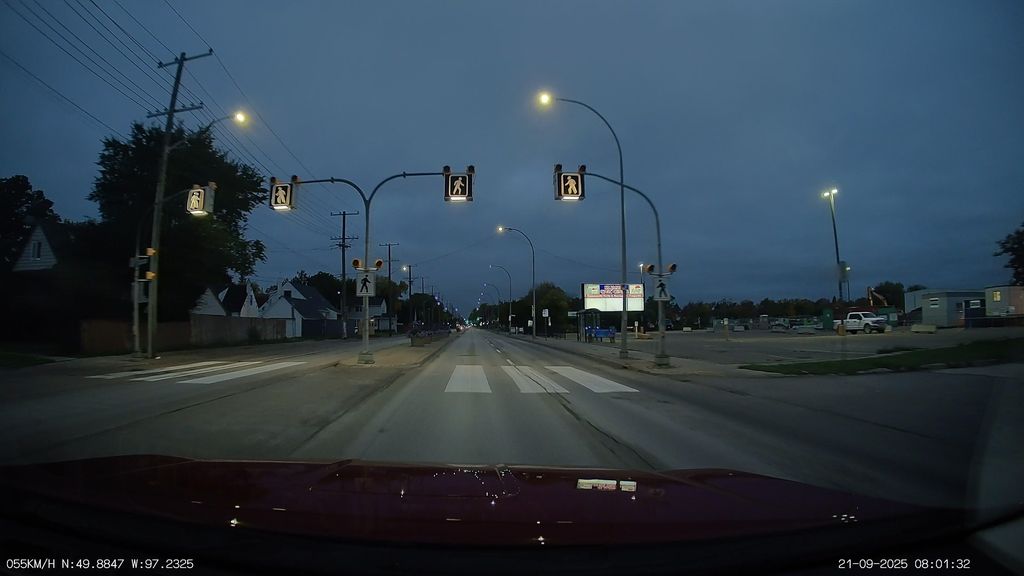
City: winnipeg